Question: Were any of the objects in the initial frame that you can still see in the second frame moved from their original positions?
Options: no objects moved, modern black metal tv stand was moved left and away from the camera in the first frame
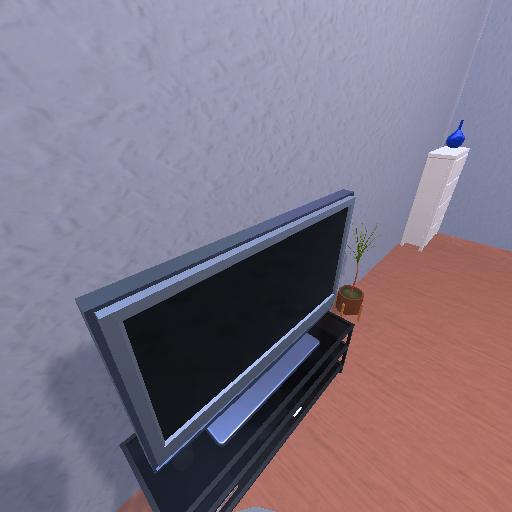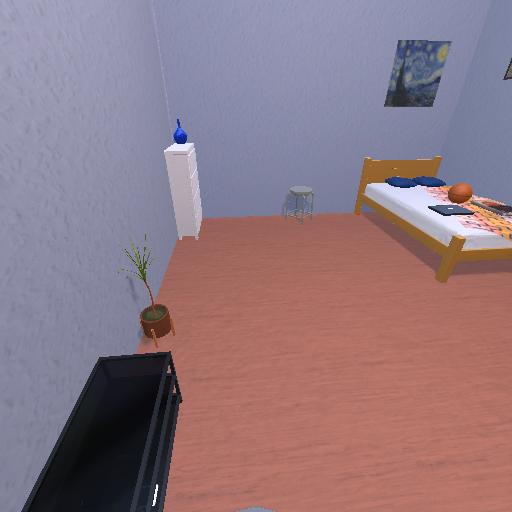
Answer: no objects moved